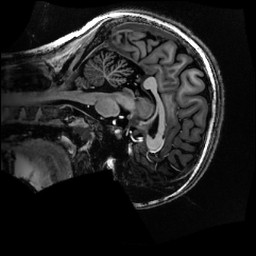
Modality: MP2RAGE
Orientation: sagittal
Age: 27
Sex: female
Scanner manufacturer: siemens
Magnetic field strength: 6.98 T
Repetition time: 6 s
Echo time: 0.00283 s